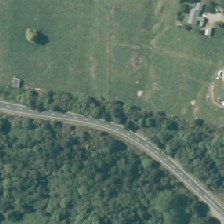
Land cover: broadleaved_indigenous_hardwood